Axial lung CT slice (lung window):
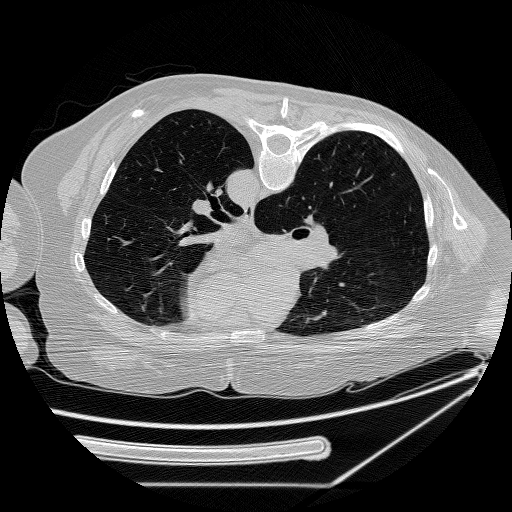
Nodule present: no